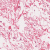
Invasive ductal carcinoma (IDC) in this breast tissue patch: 0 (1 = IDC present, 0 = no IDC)